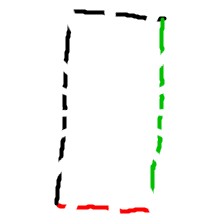
Shape: rectangle